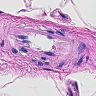
Metastatic tissue present: no